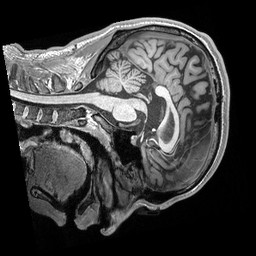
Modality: T1w
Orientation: sagittal
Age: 20
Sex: male
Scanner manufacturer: siemens
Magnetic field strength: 3 T
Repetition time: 2.53 s
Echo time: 0.00298 s